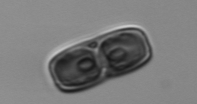
Label: Ephemera